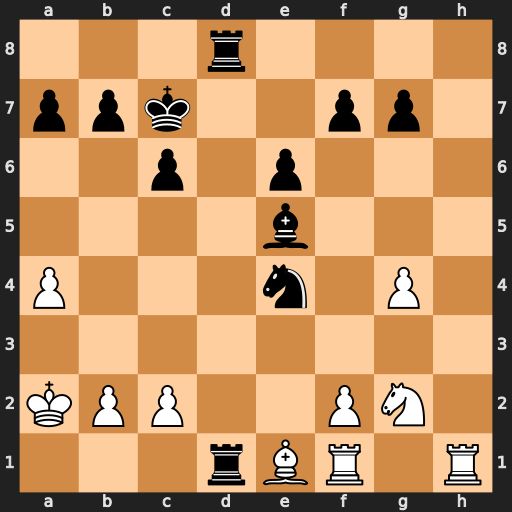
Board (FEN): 3r4/ppk2pp1/2p1p3/4b3/P3n1P1/8/KPP2PN1/3rBR1R
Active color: w
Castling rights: -
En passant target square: -
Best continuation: Ba5+ b6 Rxd1